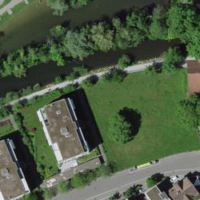
EUNIS habitat code: 55
Species observed at this site:
Lythrum salicaria
Veronica filiformis
Fulica atra
Dendrocopos major
Urtica dioica
Trifolium pratense
Dactylis glomerata
Sylvia atricapilla
Celastrina argiolus
Chroicocephalus ridibundus
Phragmites australis
Pararge aegeria
Gallinula chloropus
Geranium robertianum
Ficaria verna
Tussilago farfara
Anas platyrhynchos
Sturnus vulgaris
Lamium galeobdolon
Calopteryx virgo
Filipendula ulmaria
Turdus merula
Phalacrocorax carbo
Salix alba
Carduelis carduelis
Parus major
Acer pseudoplatanus
Mergus merganser
Taraxacum officinale
Squalius cephalus
Equisetum arvense
Onychogomphus forcipatus
Ciconia ciconia
Calopteryx splendens
Cyprinus carpio